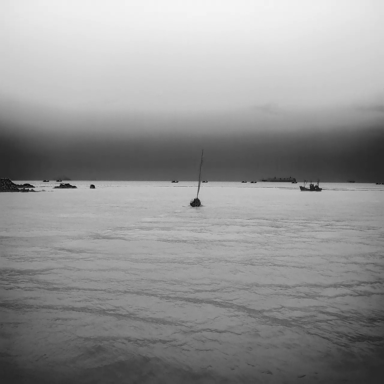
There are eight bulk_carriers in the infrared image.